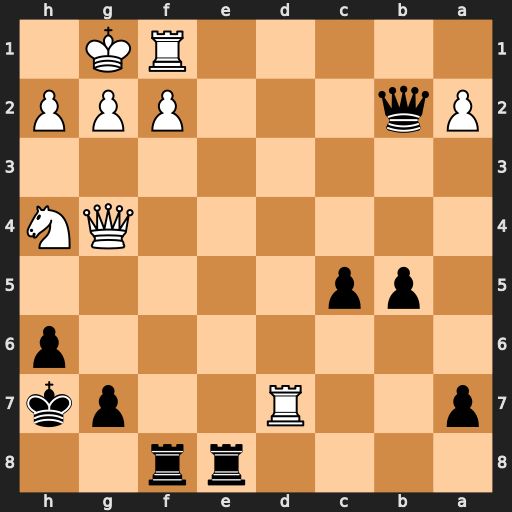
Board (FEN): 4rr2/p2R2pk/7p/1pp5/6QN/8/Pq3PPP/5RK1
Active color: b
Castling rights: -
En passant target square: -
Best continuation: Qxf2+ Rxf2 Re1+ Rf1 Rexf1#